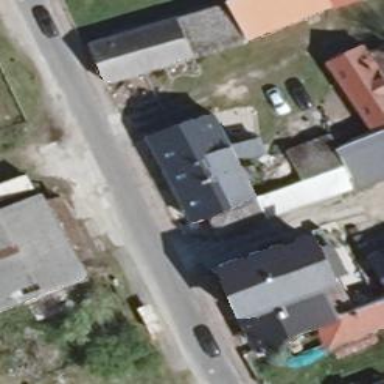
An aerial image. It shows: House with gabled roof oriented along. The roof is grey in color.